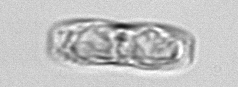
Label: pennate_morphotype1